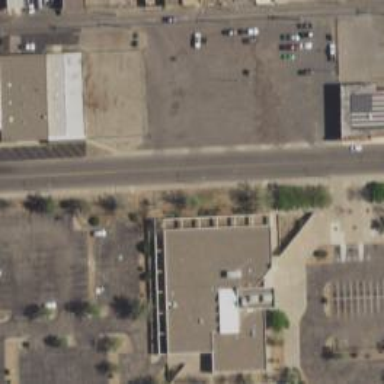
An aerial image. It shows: Building.